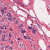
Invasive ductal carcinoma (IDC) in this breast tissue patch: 1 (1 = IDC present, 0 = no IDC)